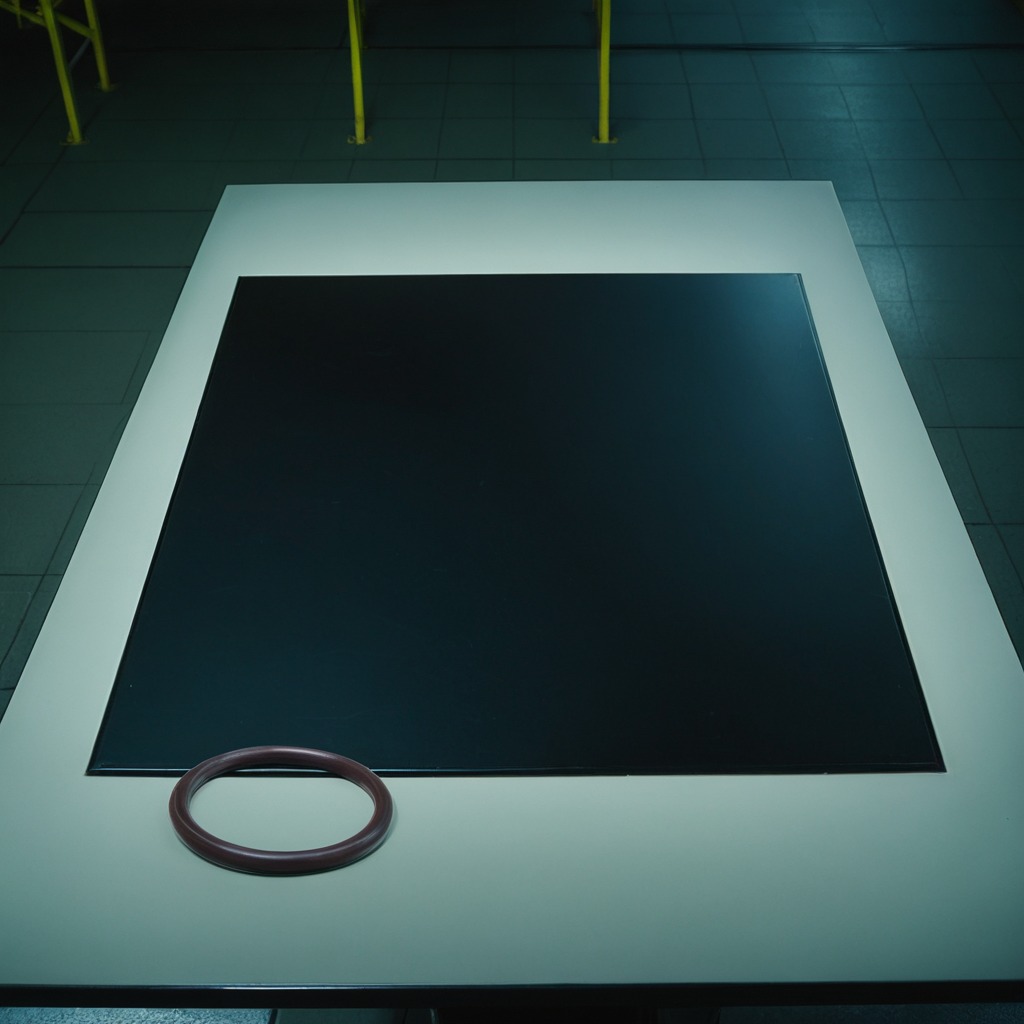
A rubber O-ring lying on a clean empty table in a railway signal maintenance room lit by harsh overhead fluorescents photorealistic surface textures crisp shadows high dynamic range